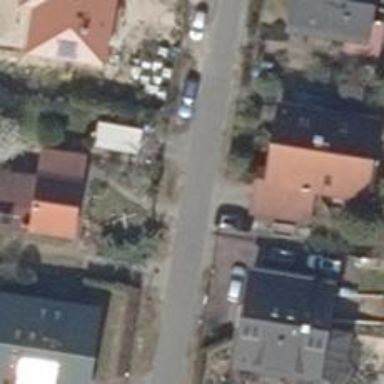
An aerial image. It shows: Driveway.